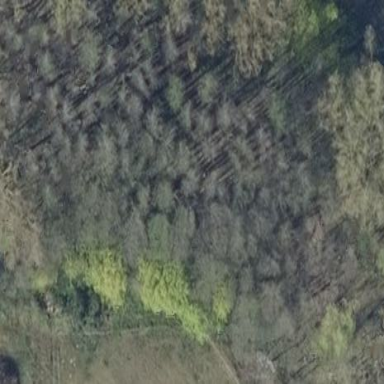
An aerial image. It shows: Forest with mixed types of leaves.